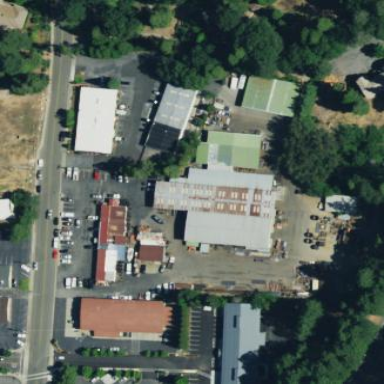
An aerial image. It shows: Warehouse building.